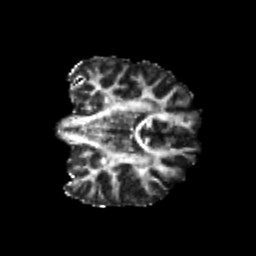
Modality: FA
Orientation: coronal
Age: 22
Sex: male
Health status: healthy
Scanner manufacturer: philips
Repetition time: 7.395 s
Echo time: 0.08599 s